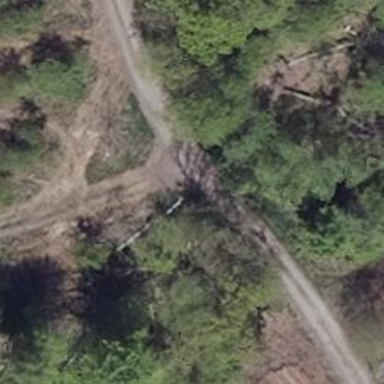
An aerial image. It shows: Well-maintained compacted path with excellent trail visibility.